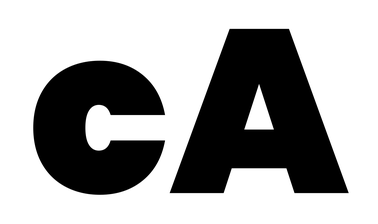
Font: Poppins-Black